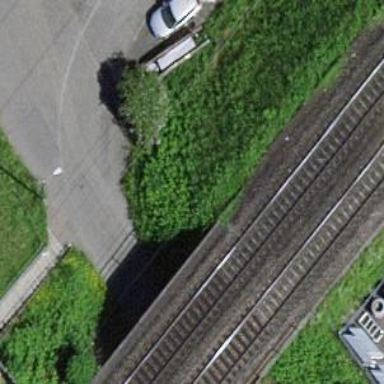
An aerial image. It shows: Single railway track with electrification through contact line.